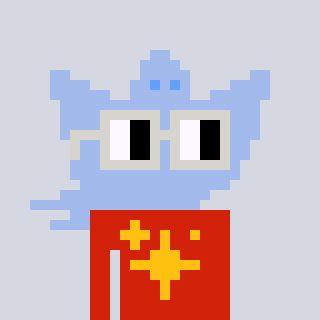
a pixel art character with square light gray glasses, a ghost-B-shaped head and a red-colored body on a cool background